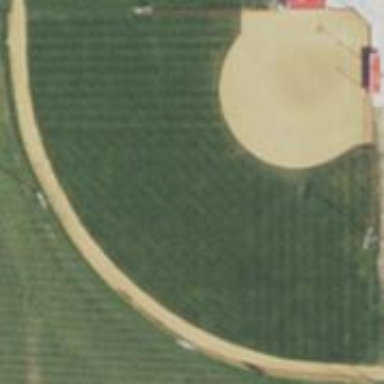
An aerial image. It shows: Softball pitch designated for baseball sports.